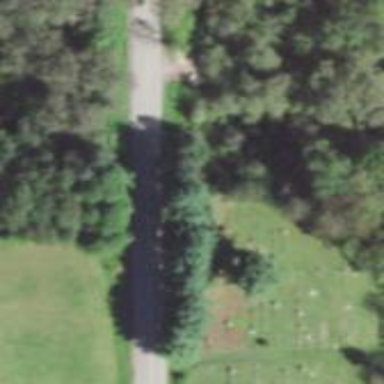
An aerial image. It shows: Cemetery.